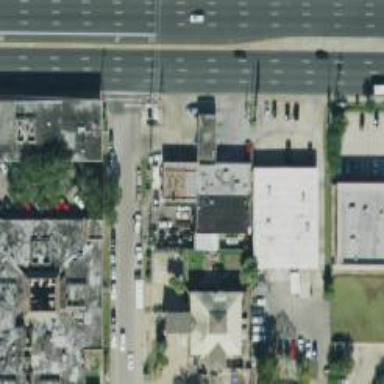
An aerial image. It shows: Convenience shop.